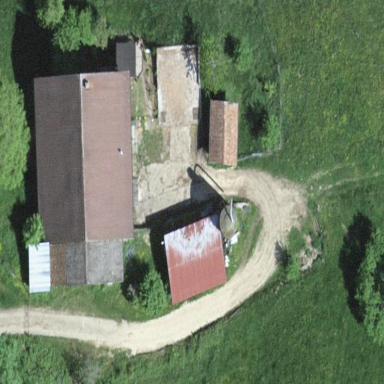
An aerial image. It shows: Farmyard area.